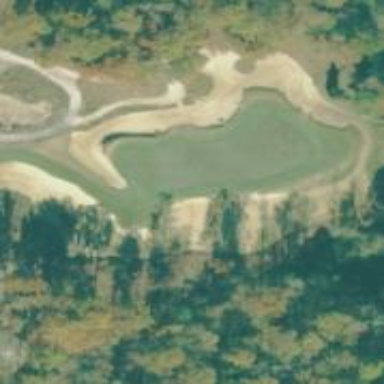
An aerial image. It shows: Golf hole.